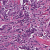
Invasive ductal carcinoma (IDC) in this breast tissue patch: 0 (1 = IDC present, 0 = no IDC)